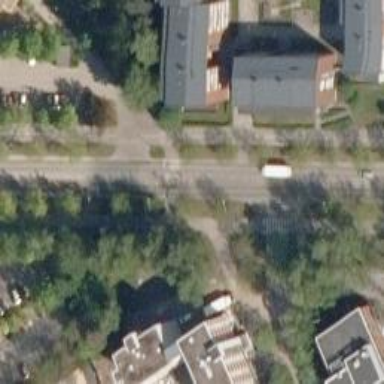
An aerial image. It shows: Uncontrolled road crossing with pedestrian island.